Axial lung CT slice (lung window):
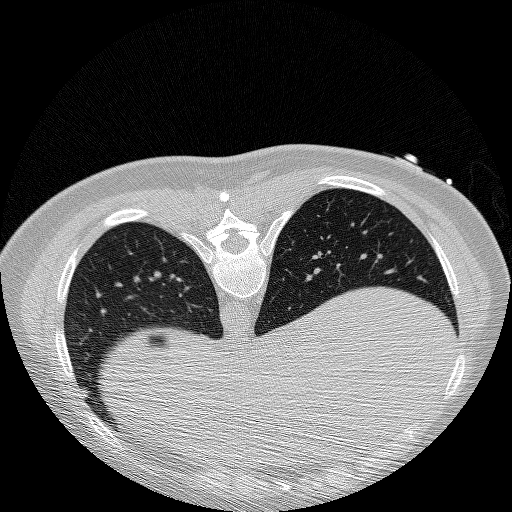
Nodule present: yes
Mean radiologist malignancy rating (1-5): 2